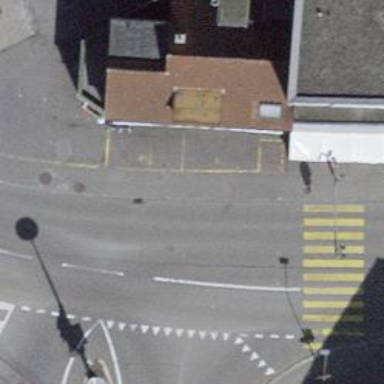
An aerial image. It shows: Fast food establishment.